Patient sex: F
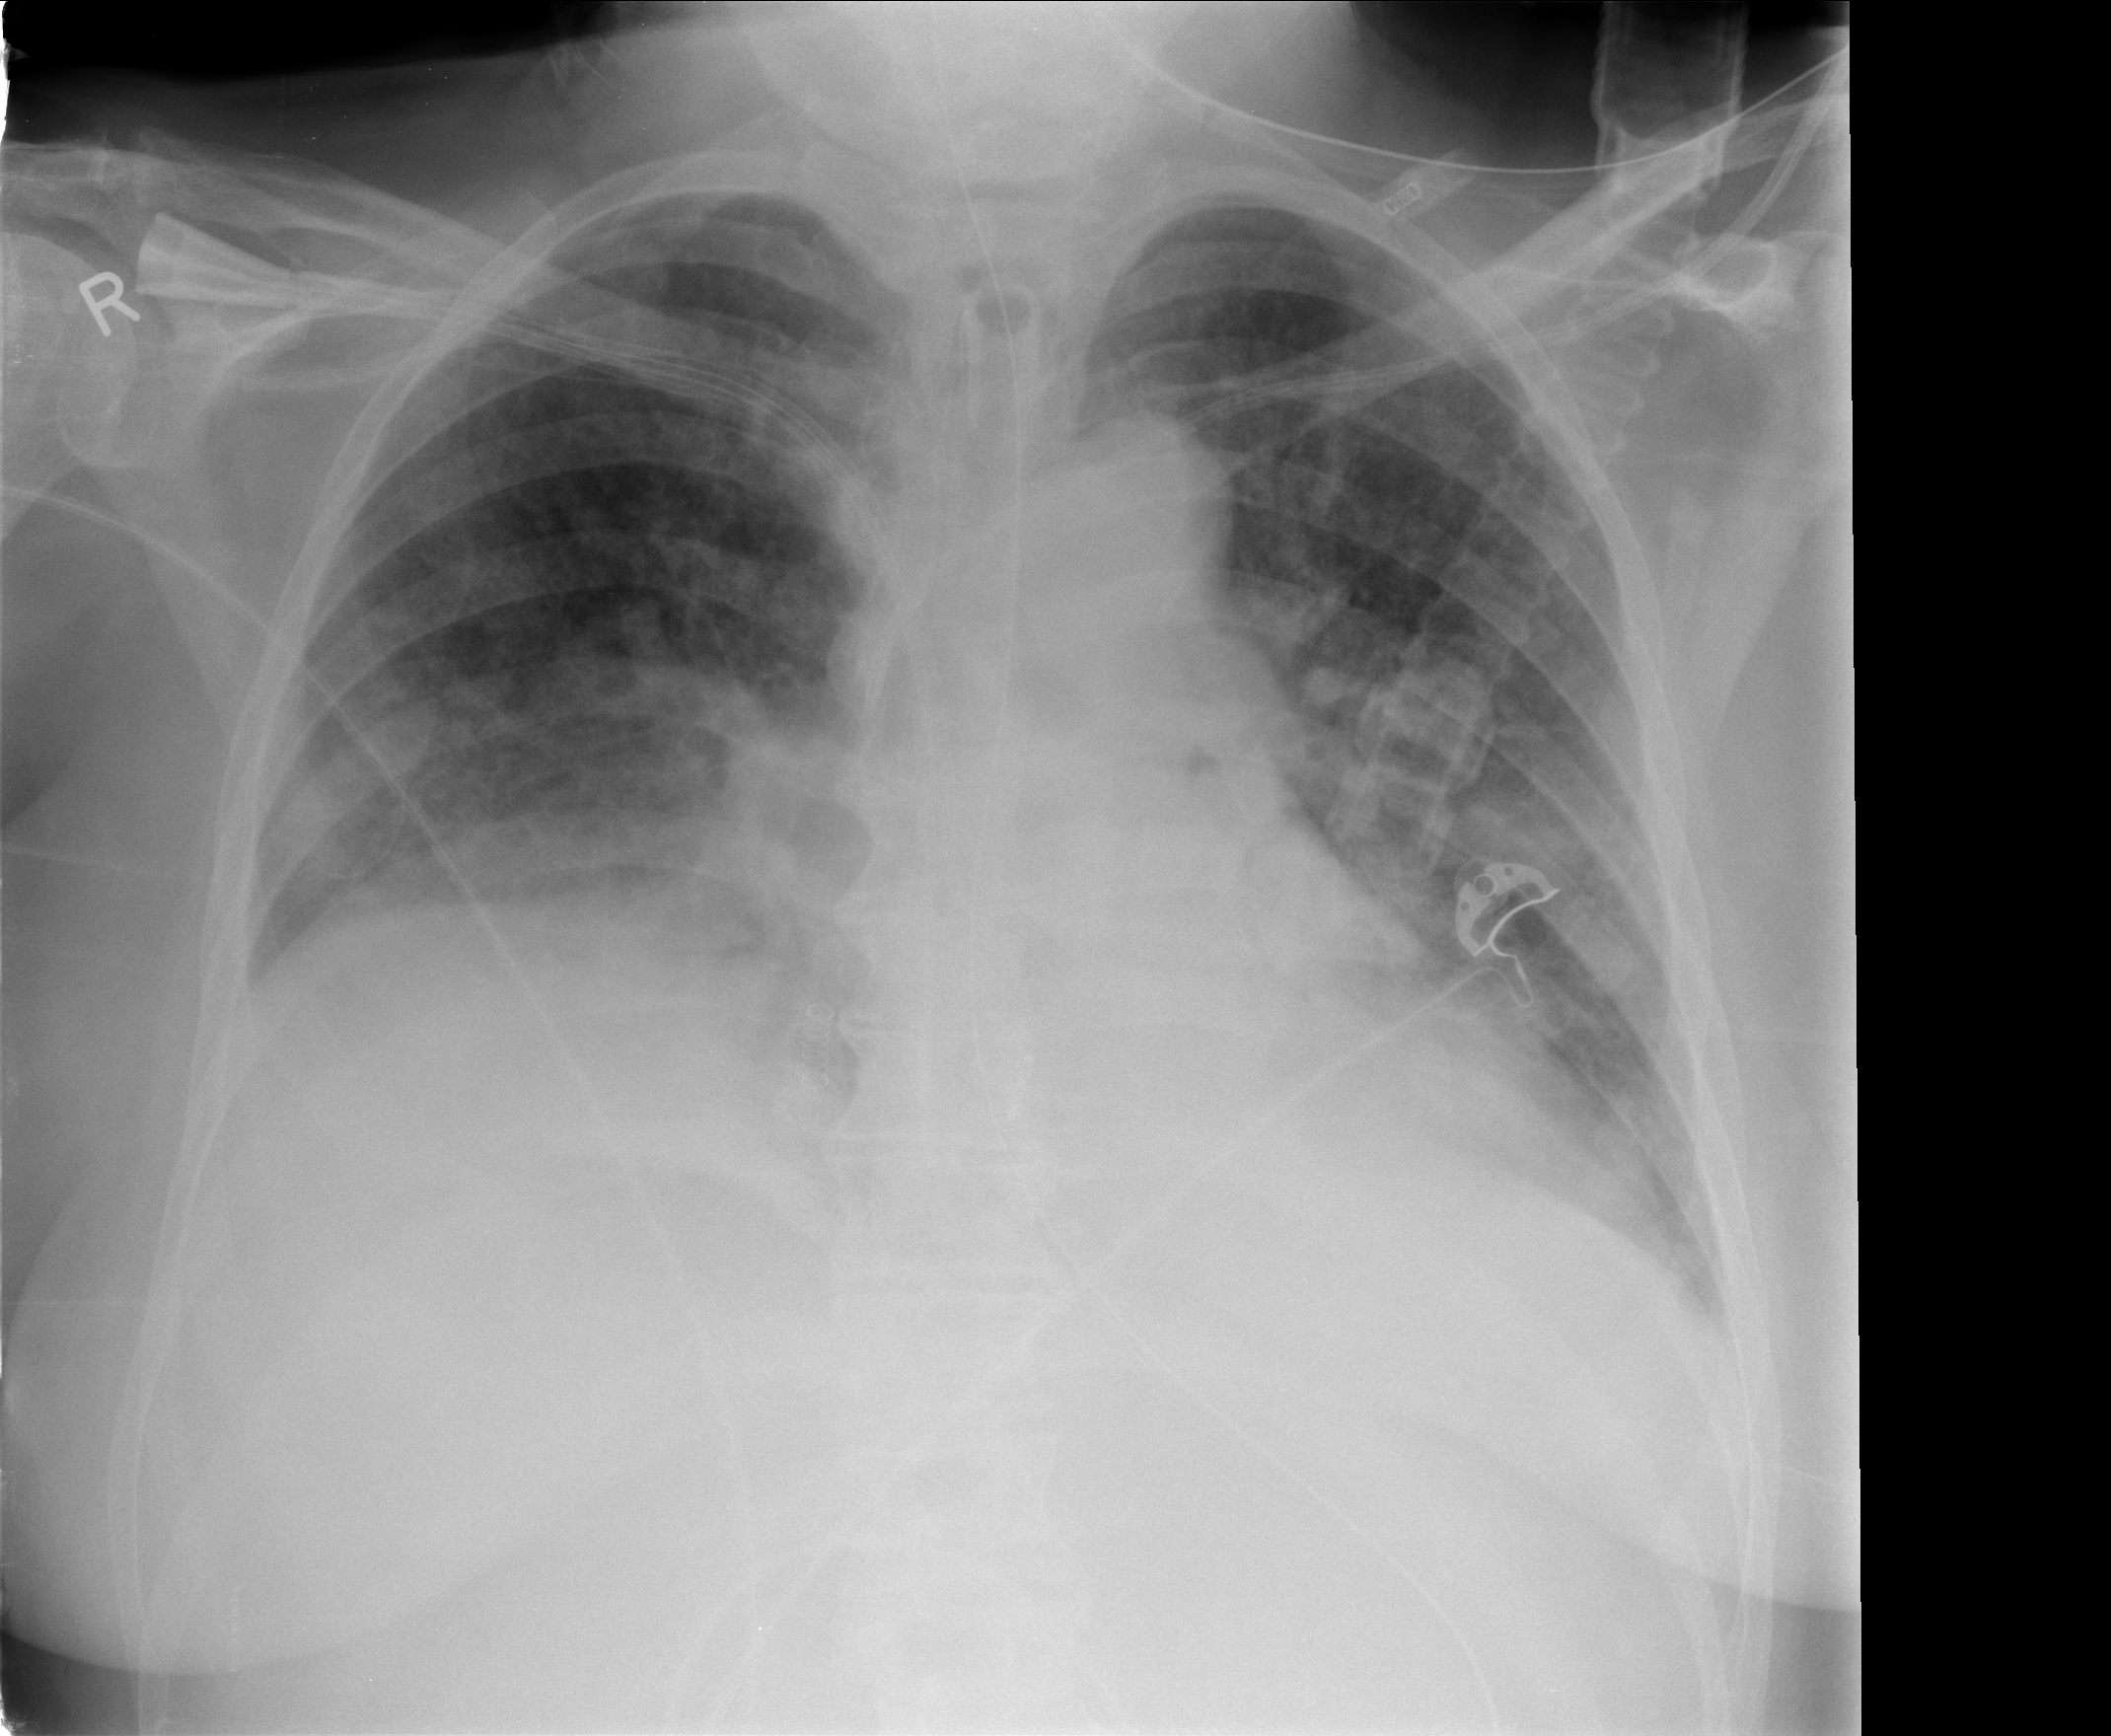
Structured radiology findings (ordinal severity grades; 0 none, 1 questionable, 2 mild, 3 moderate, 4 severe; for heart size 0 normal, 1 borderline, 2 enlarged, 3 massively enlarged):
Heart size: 1
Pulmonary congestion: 2
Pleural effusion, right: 2
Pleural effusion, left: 1
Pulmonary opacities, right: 2
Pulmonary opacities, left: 2
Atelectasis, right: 2
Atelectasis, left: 3